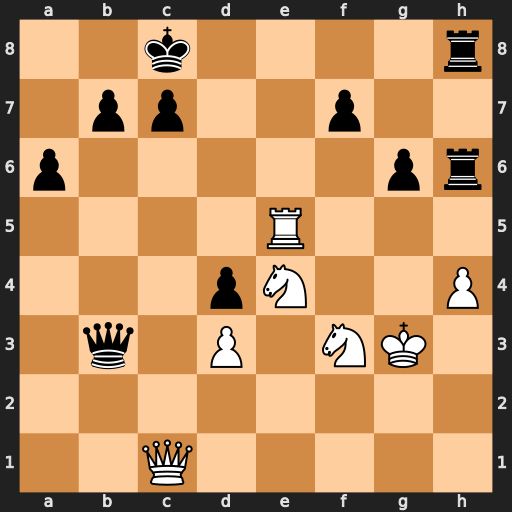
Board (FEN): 2k4r/1pp2p2/p5pr/4R3/3pN2P/1q1P1NK1/8/2Q5
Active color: w
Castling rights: -
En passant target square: -
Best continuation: Nc5 Qb5 Nxd4 Qb4 Qxh6